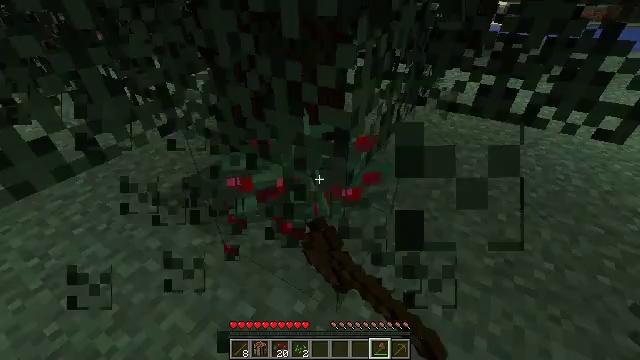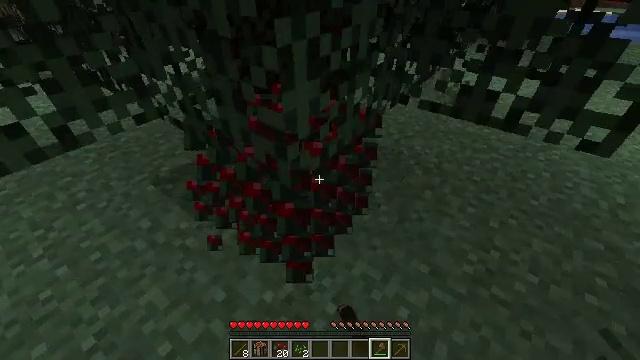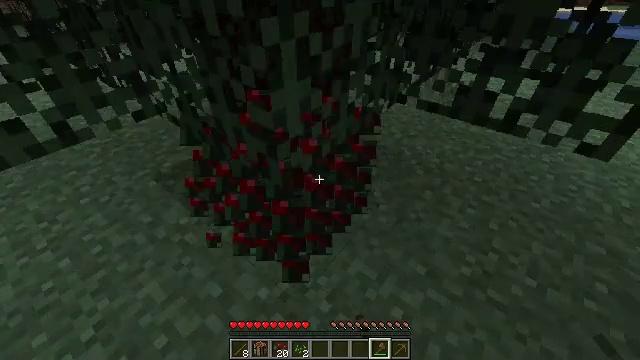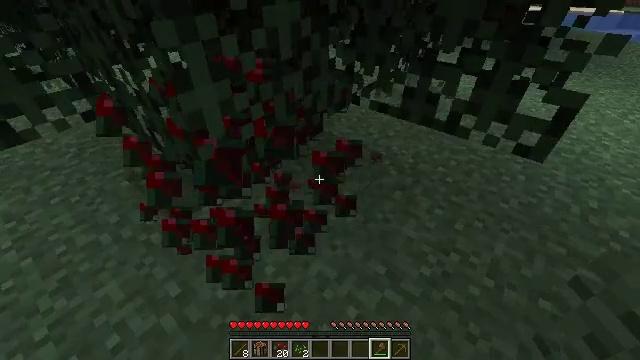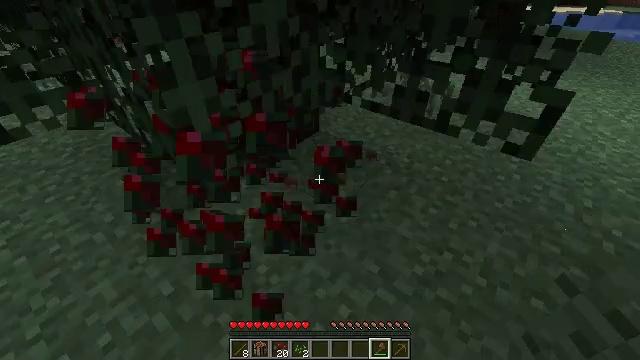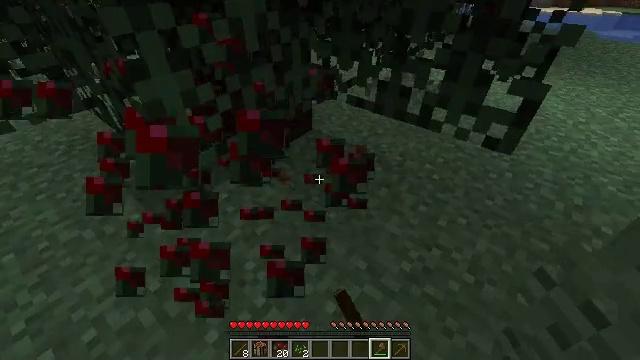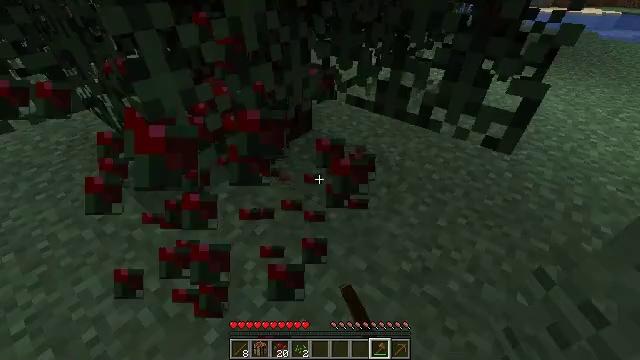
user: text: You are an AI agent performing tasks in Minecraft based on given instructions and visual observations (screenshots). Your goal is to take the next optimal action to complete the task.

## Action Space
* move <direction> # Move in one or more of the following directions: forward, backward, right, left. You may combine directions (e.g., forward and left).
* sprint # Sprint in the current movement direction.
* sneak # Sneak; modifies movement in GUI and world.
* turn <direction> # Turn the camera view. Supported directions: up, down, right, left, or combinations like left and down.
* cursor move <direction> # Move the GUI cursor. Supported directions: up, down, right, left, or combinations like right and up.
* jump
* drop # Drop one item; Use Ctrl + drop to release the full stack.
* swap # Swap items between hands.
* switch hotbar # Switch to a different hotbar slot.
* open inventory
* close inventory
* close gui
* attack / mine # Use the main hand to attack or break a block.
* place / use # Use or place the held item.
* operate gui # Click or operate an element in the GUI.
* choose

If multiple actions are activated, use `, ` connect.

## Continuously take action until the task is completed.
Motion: motion action
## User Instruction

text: Mine the sweet berry bush.
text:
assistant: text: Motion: move right, turn left and down, attack / mine
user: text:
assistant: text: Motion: move right, turn left, attack / mine
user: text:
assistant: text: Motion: attack / mine
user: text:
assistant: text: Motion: attack / mine
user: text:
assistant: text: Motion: attack / mine
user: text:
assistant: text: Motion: attack / mine
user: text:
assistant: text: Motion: attack / mine